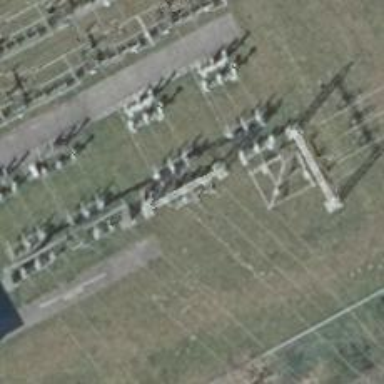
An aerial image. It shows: Three cables of power line.